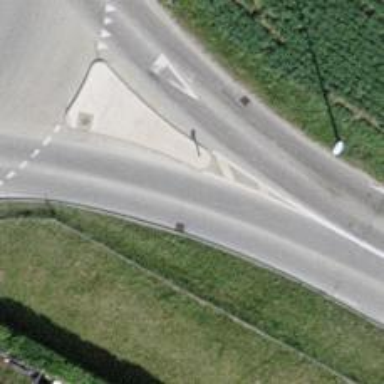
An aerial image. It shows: Secondary road with asphalt surface and no sidewalk.